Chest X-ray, AP view. Patient: 58 years old, sex F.
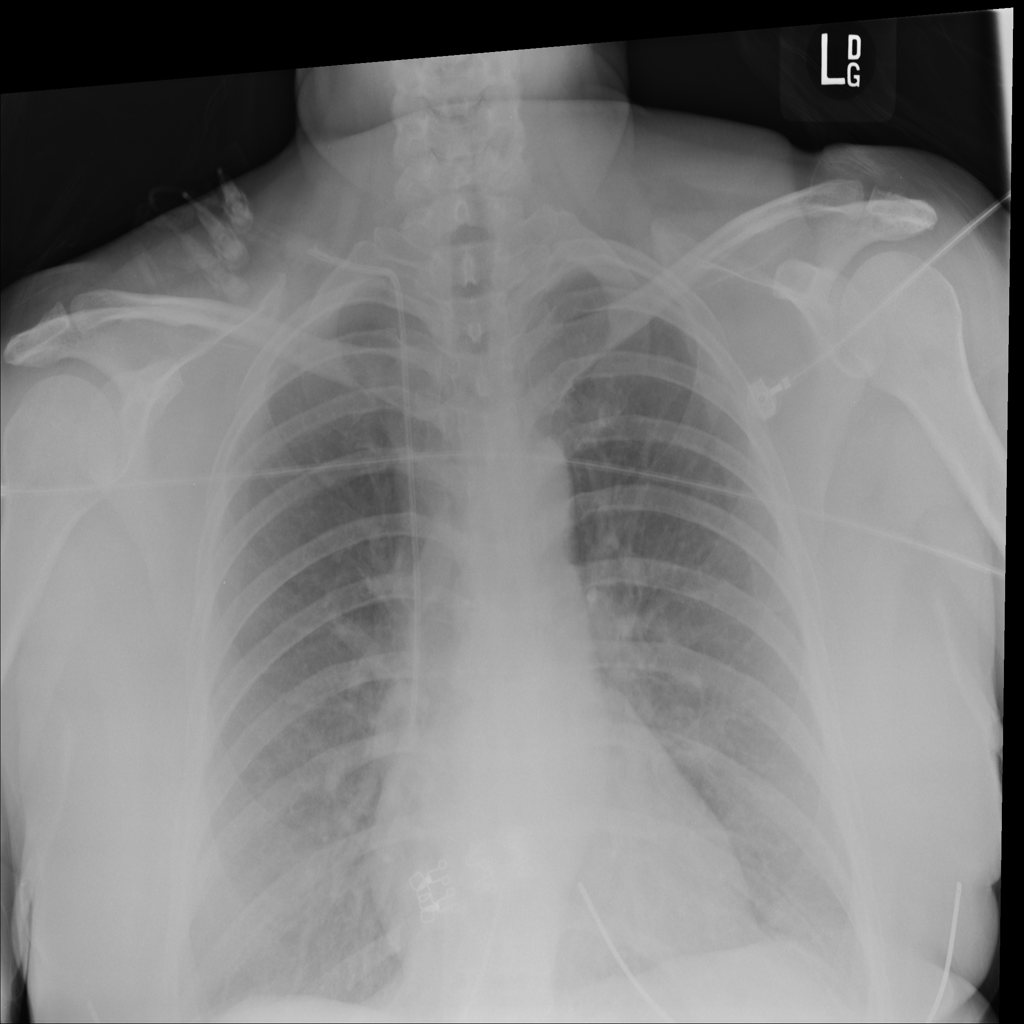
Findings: No Finding